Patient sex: M
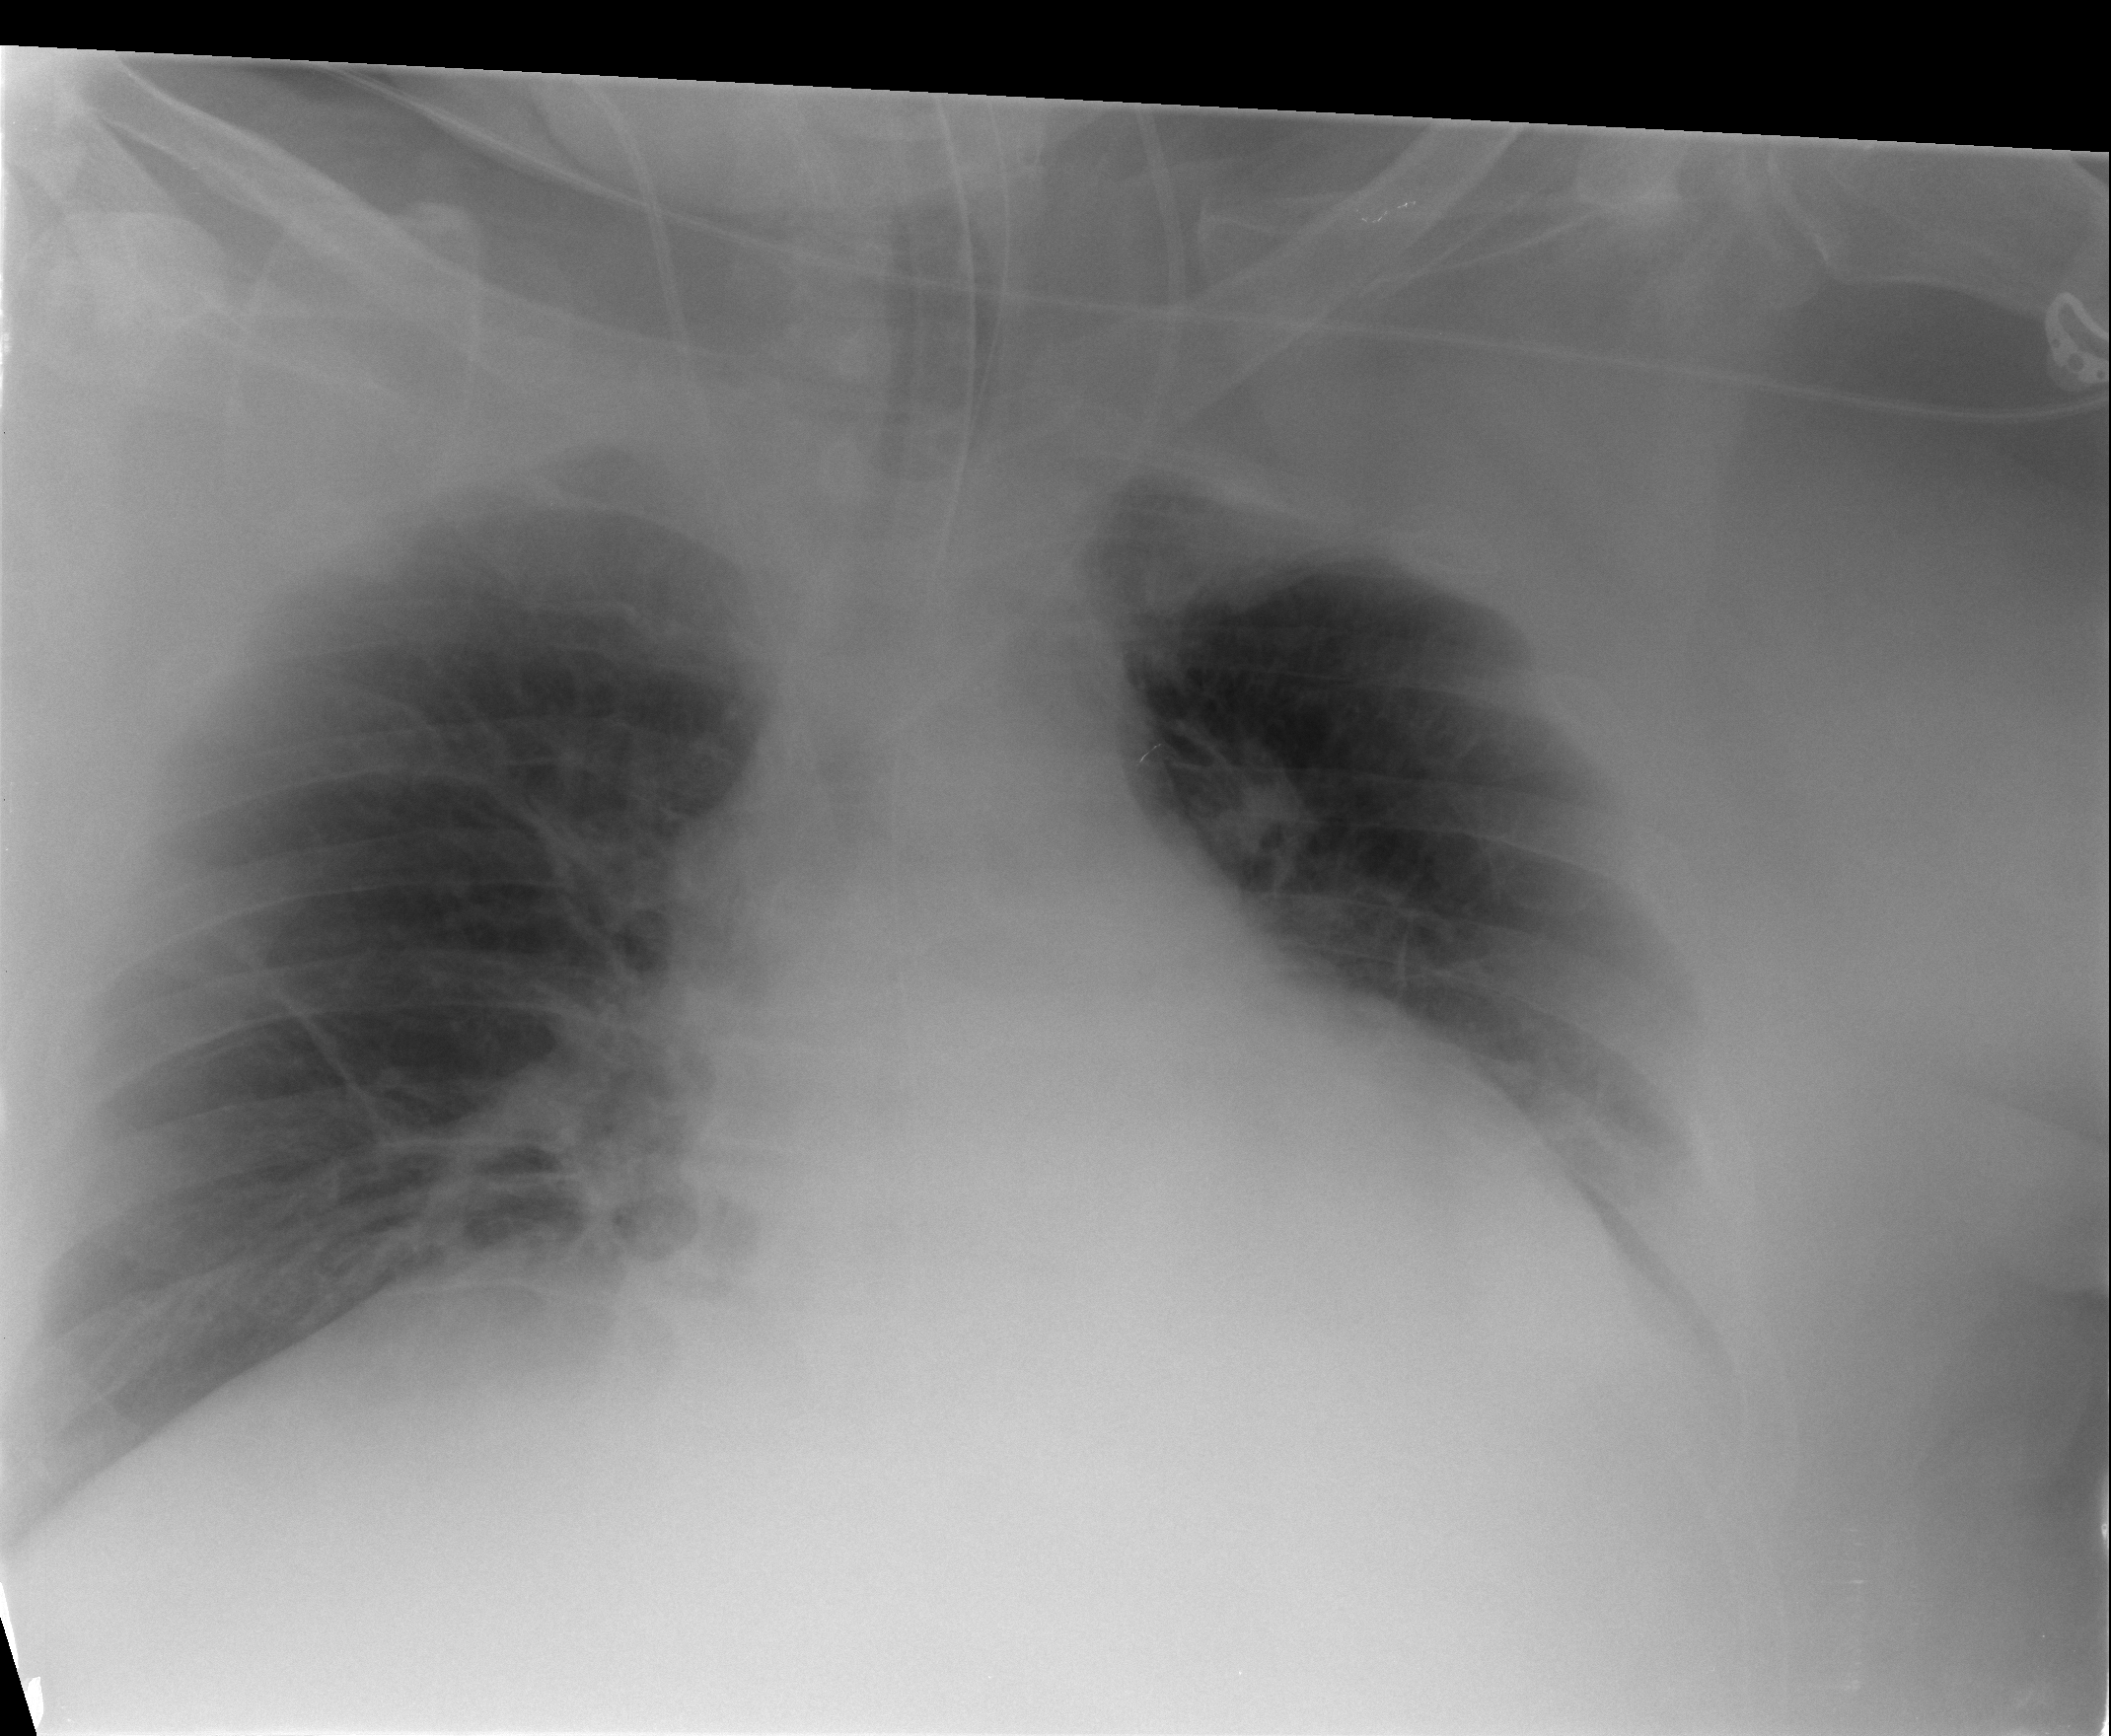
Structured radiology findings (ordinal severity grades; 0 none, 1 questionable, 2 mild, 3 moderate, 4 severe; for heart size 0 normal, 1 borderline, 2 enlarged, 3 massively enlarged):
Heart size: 3
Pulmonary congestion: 2
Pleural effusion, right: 0
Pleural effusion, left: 2
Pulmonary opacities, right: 0
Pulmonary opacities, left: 2
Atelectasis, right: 2
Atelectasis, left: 2